Question: I want to center 4 small, square child divs along each edge of a square parent div. My current solution depends on hacked-together absolute positioning. <URL>

HTML:
'''
<div class="tile">
<div class="tile_inner"></div>
<div class="exit_left"></div>
<div class="exit_right"></div>
<div class="exit_up"></div>
<div class="exit_down"></div>
</div>
'''
CSS:
'''
.tile {
float: left;
width: 180px;
height: 180px;
background-color: gray;
border: 2px solid black;
}
.tile_inner {
width: 120px;
height: 120px;
position: relative;
top: 50%;
left: 50%;
transform: translate(-50%, -50%);
border: 1px solid white;
}
.exit_left {
position: absolute;
top: 90px;
width: 20px;
height: 20px;
border: 3px solid pink;
}
.exit_right {
position: absolute;
left: 165px;
top: 90px;
width: 20px;
height: 20px;
border: 3px solid red;
}
.exit_up {
position: absolute;
left:90px;
top:10px;
width: 20px;
height: 20px;
border: 3px solid blue;
}
.exit_down {
position: absolute;
left:90px;
top:165px;
width: 20px;
height: 20px;
border: 3px solid green;
}
'''
How can I get each of the exit directions centred along the edge of each axis?
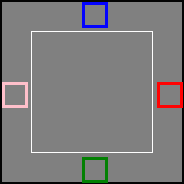
Answer: Here is an updated snippet: <URL>
First of all you need to know that when you're using 'position: absolute' the element will position with absolute coordinates based on the first parent that is 'position: absolute' or 'position: relative' falling back to the document if there is none.
Secondly it's important, when dealing with borders like in your example, to understand the box model and how nasty things get when borders cross the borders ;-). It's a common practice to use 'box-sizing: border-box' to make things a bit easier and to mix relative and absolute units nicely. I've included a box model initialization how I prefer it on the top of the example I've posted.
Combining all this together you can start use relative units (percentage) in your absolute positioning. The example I've posted is still using absolute positions but relative to the '.tile' element. You should always make your absolute positions relative to a parent. Using 'left: 50%' centers the start of your element to the center of your parents width. However, as your exit element also has a width this needs to be compensated by half of it's width. That's why there is a 'margin-left: -15px'. You could also use the calc function if browser support is IE9+. This would look like this: left: calc(50% - 15px).
As you can see the example still has absolute positions and this problem is easy to solve with absolute positioning. You still have to "hard code" a few values, but they are all relative to the parent and you can easily change your '.tile' dimensions without changing the child elements.
Cheers
Gion